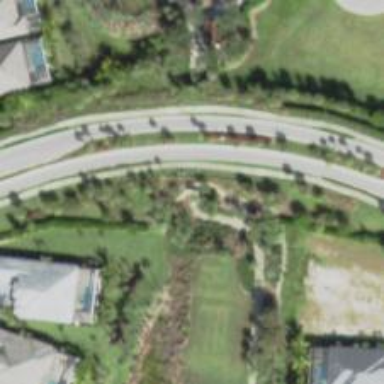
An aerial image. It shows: Path for golf carts.